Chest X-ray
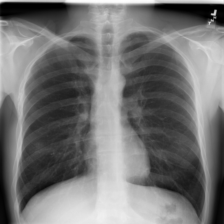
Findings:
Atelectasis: negative
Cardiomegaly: negative
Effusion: negative
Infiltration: negative
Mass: negative
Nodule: negative
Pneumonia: negative
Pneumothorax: negative
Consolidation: negative
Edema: negative
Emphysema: negative
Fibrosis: negative
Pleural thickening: negative
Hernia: negative